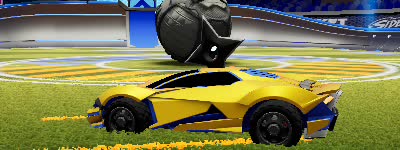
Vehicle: werewolf